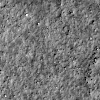
Atmospheric dust classification: not_dusty